Here is the raw acceleration-versus-time signal recorded on a bearing housing. Based on the visible evidence, which condition applies: normal, inner_race, outer_race, ball?
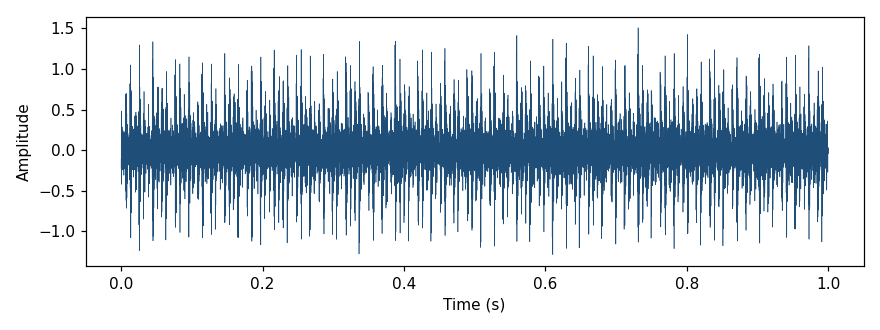
Answer: inner_race